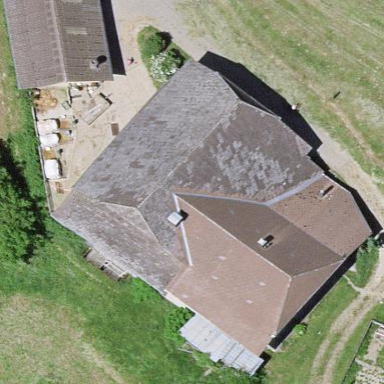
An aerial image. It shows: Farm building.